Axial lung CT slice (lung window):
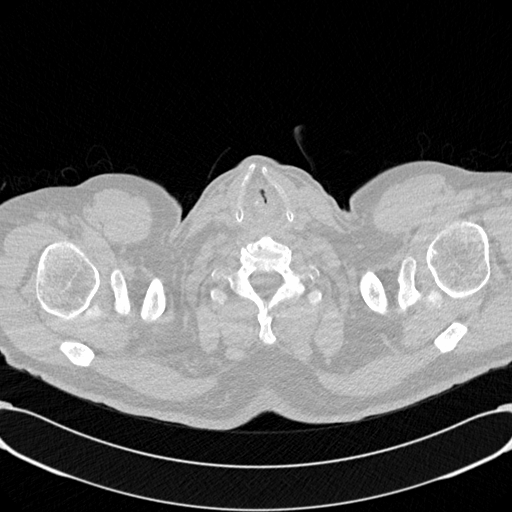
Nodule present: no